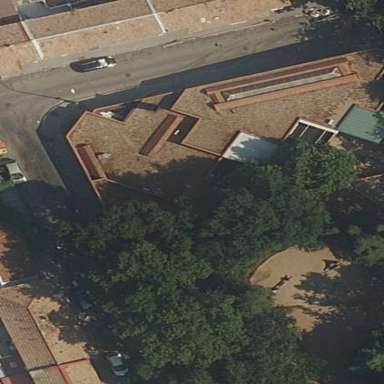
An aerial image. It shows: Kindergarten.